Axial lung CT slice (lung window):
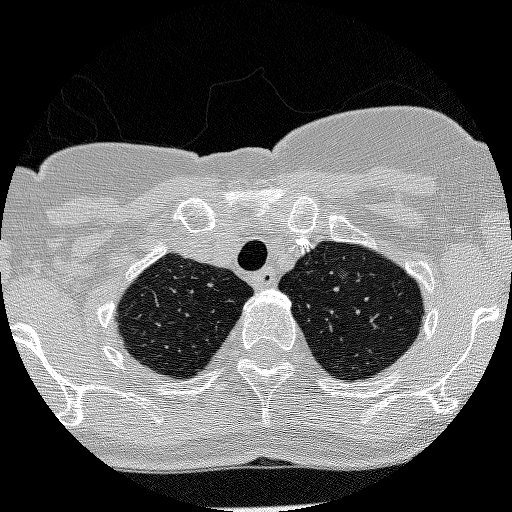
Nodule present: yes
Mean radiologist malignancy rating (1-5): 3